This plot shows a bearing's acceleration signal over time (raw waveform). Determine the bearing's health state. Answer with exactly one of: normal, inner_race, outer_race, ball.
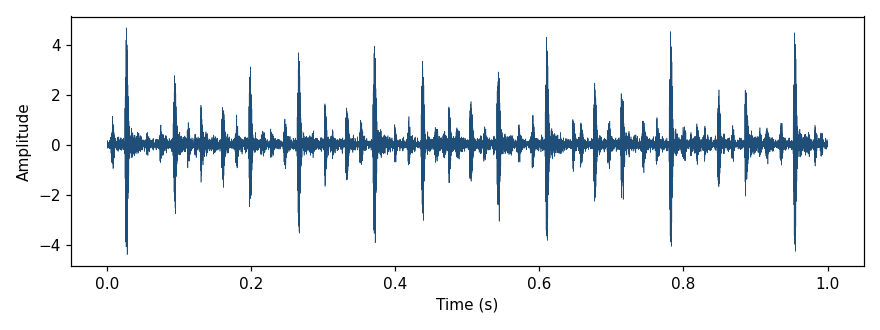
Answer: outer_race